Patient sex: M
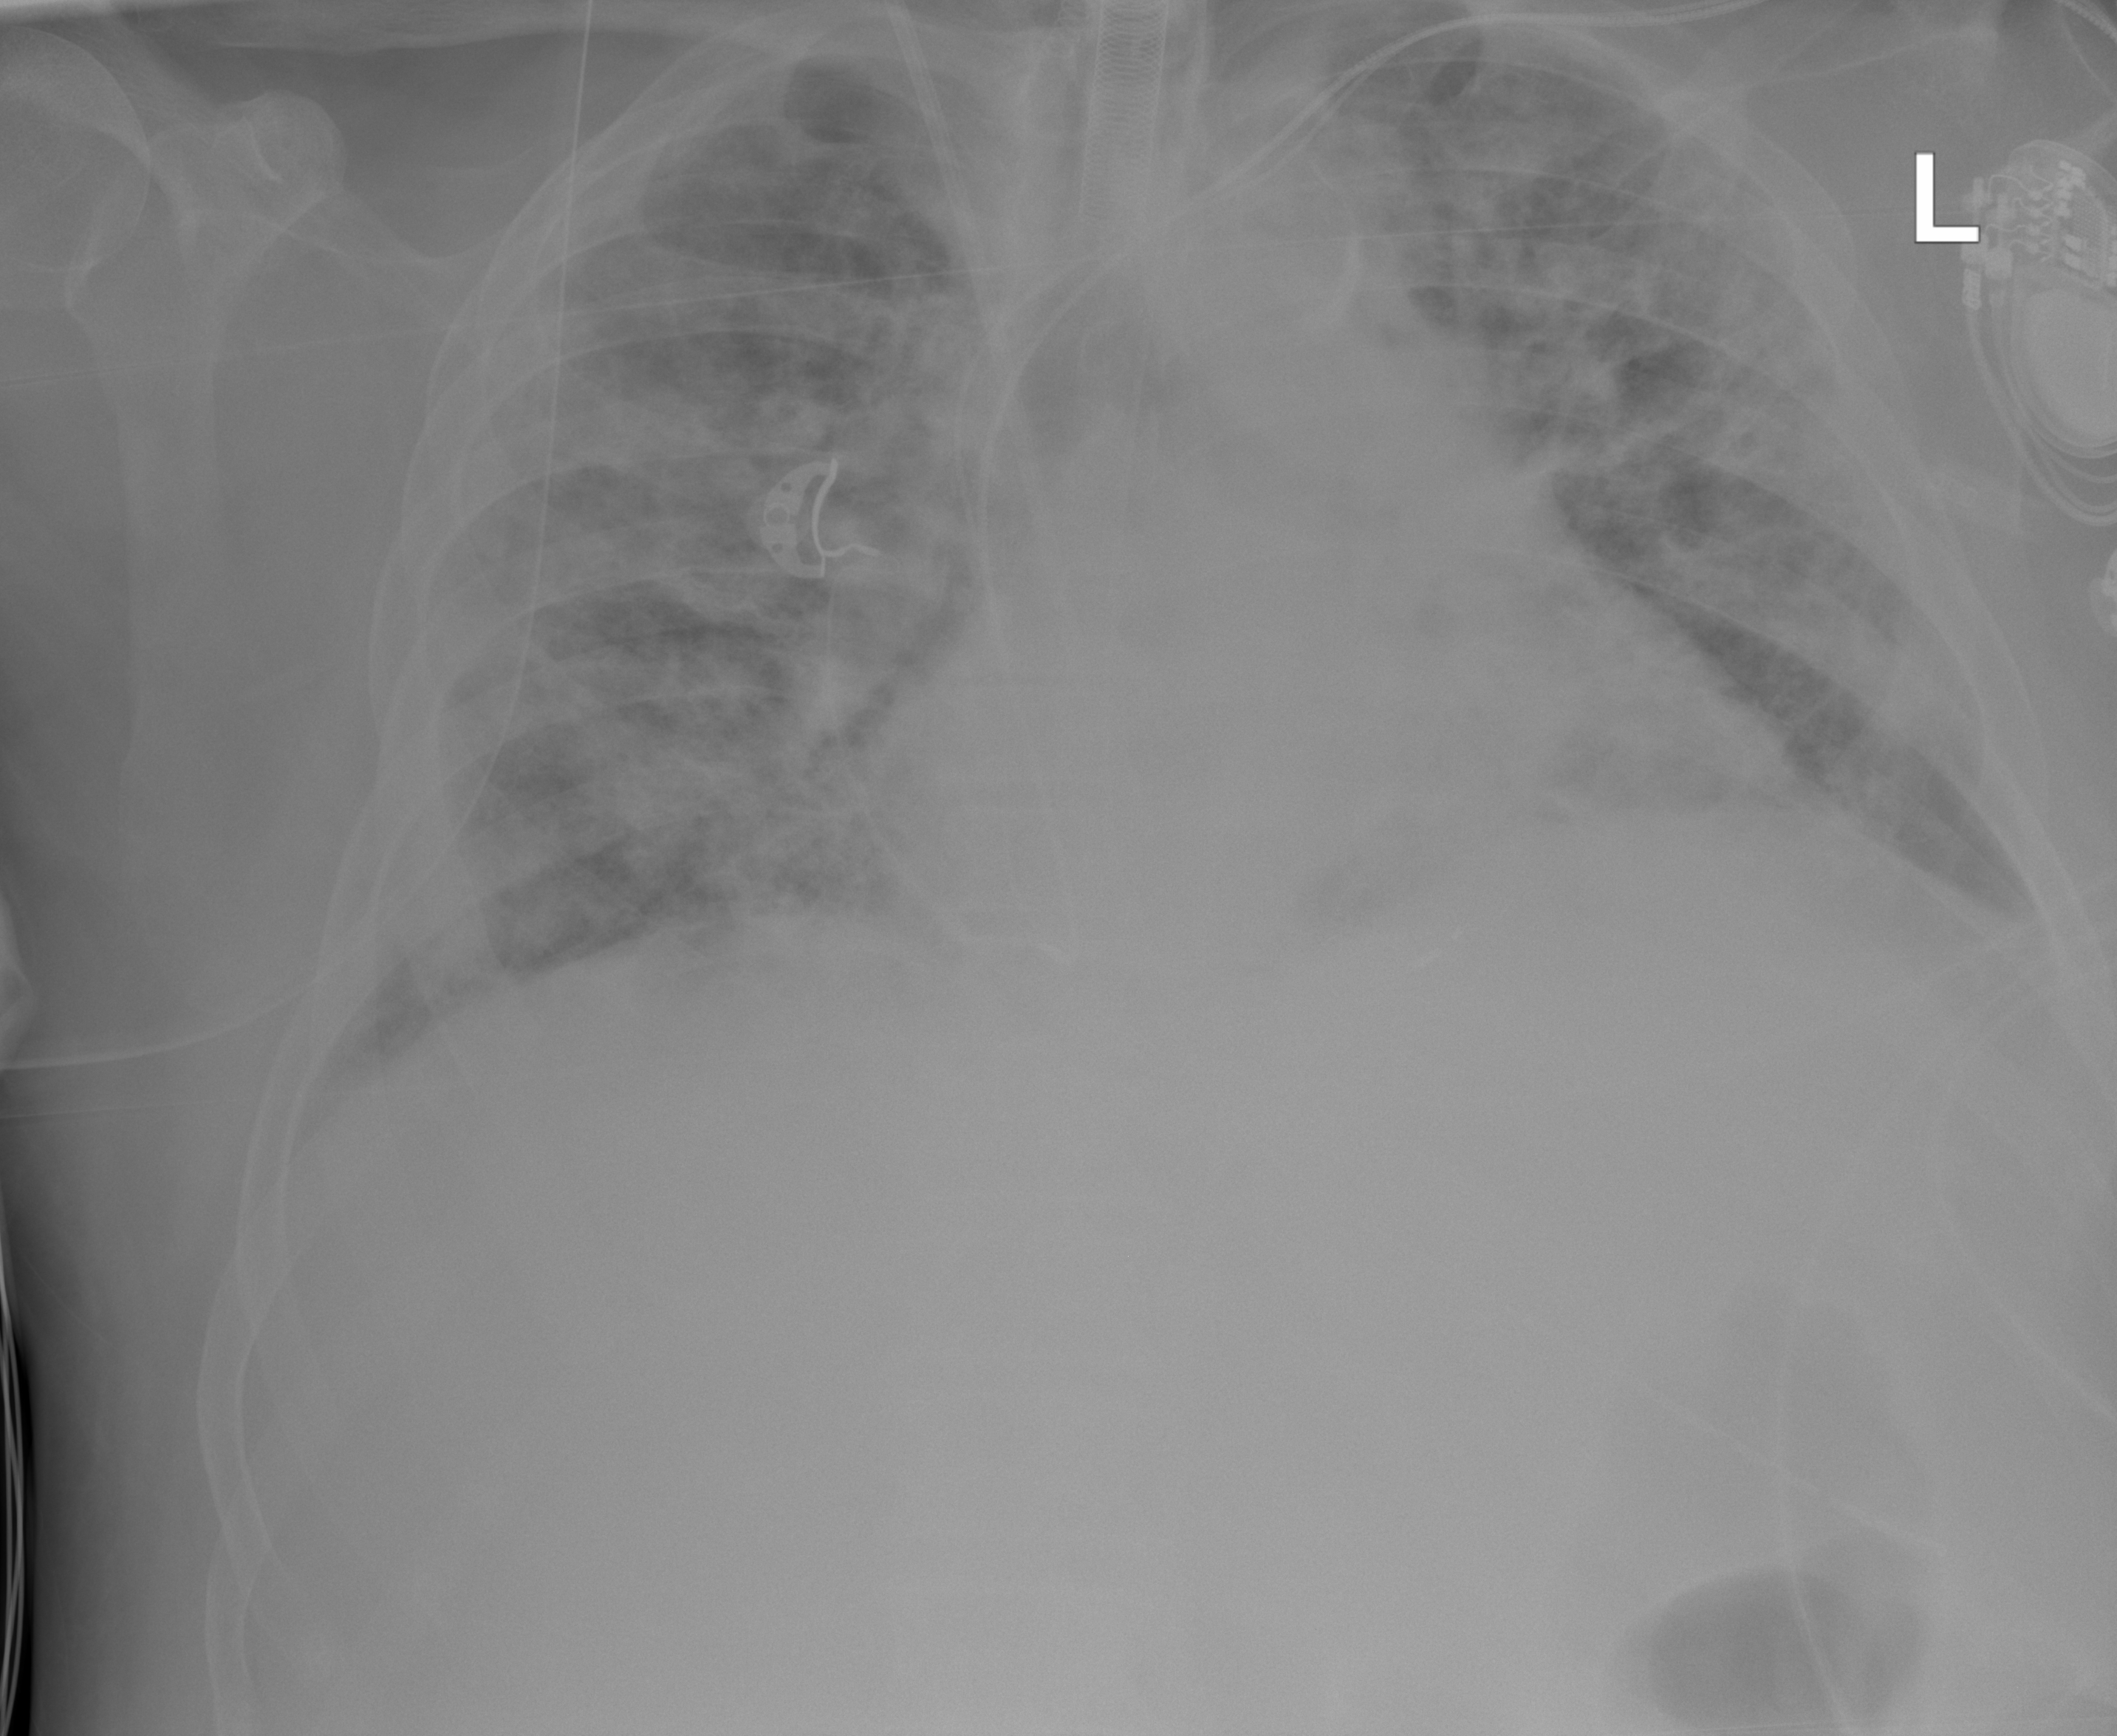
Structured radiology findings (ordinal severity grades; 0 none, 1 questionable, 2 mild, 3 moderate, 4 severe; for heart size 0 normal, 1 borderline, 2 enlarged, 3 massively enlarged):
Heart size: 2
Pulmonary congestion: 0
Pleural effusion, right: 0
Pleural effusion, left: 0
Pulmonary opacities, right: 3
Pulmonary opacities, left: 3
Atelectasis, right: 3
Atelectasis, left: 2